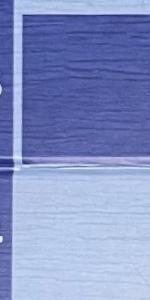
Label: Empty